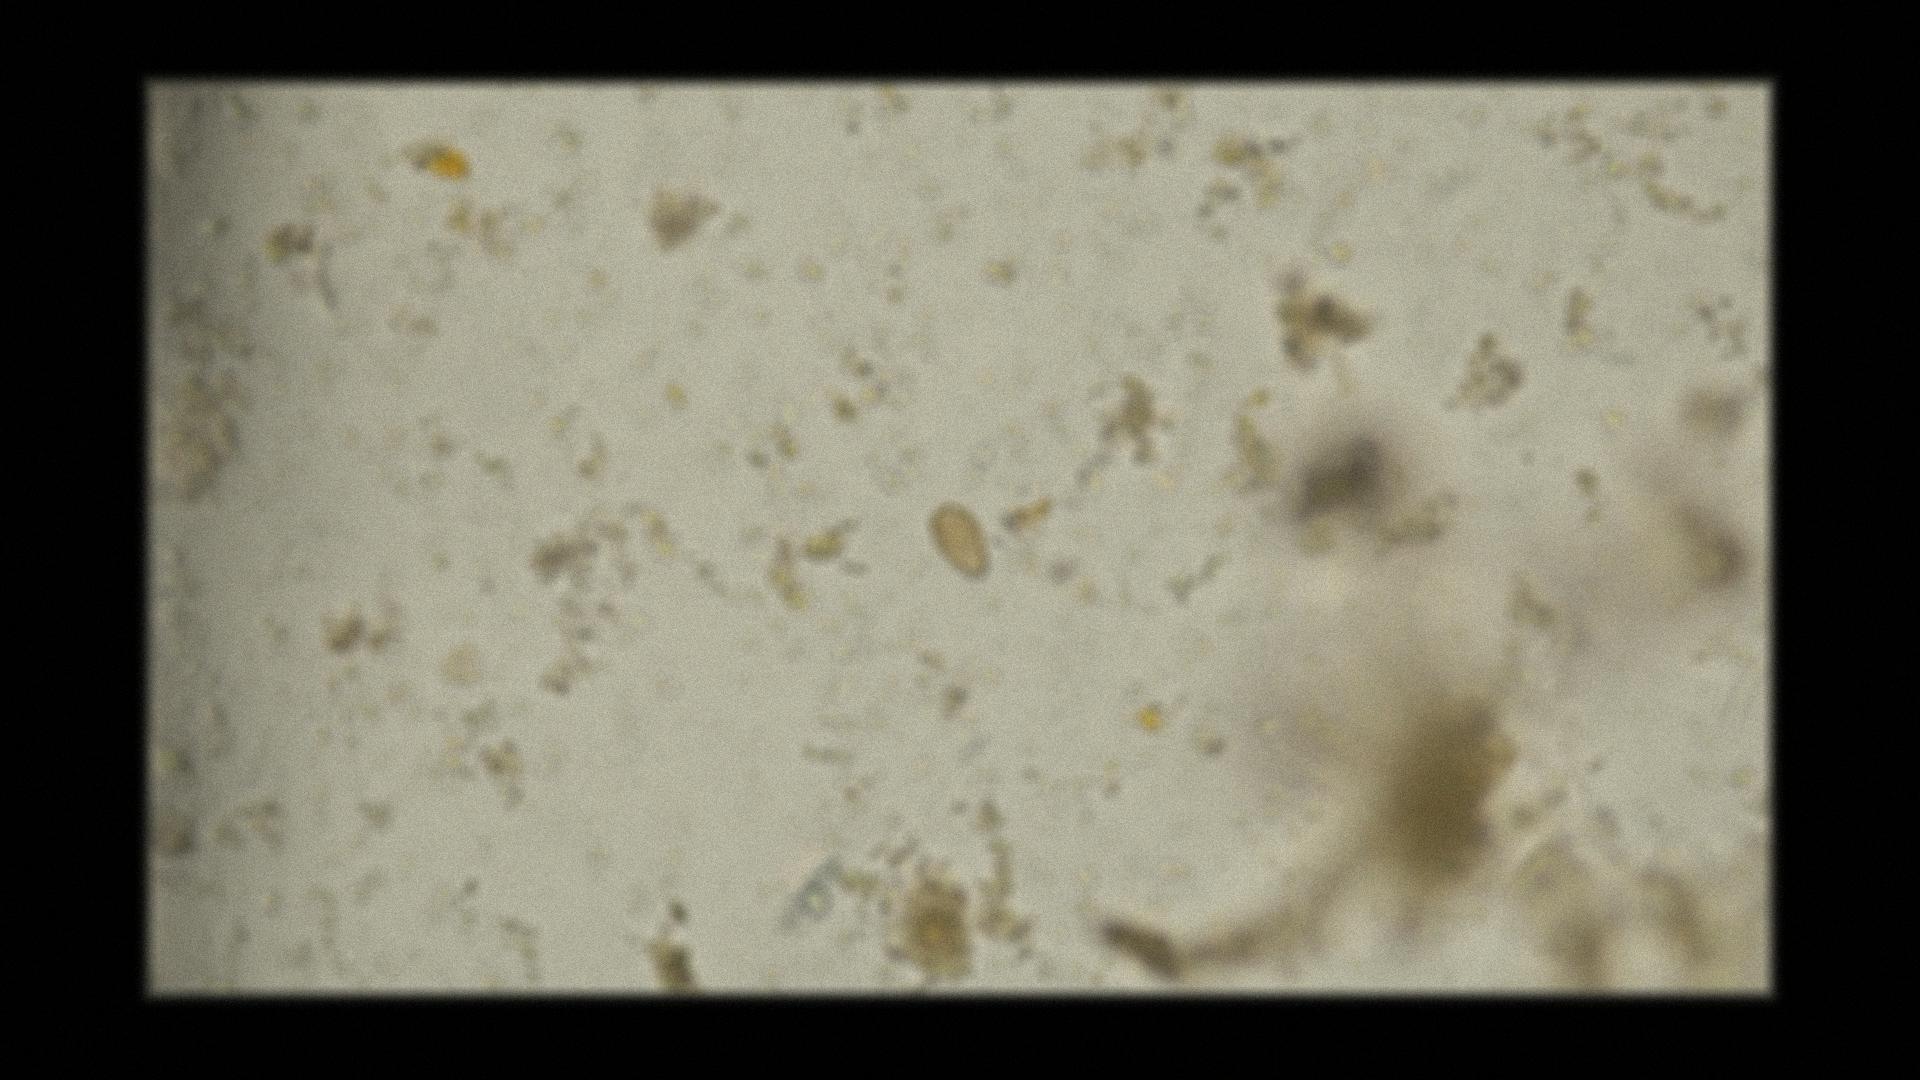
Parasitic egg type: Opisthorchis viverrine